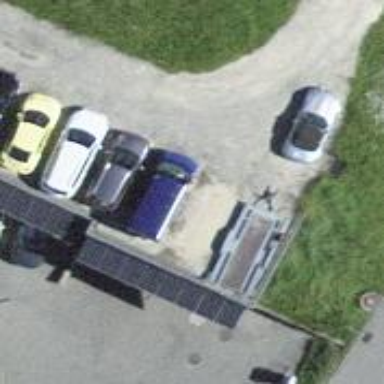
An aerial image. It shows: Car wash facility.